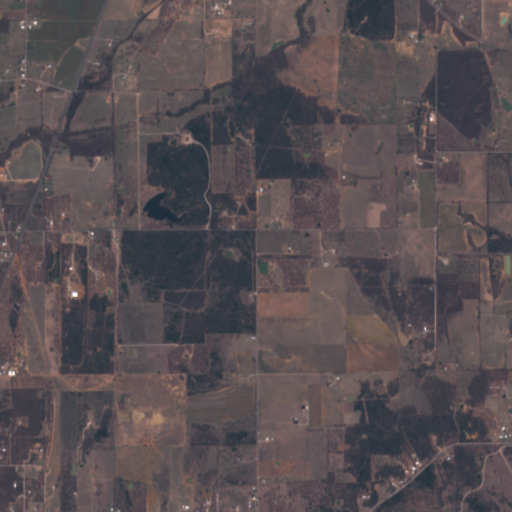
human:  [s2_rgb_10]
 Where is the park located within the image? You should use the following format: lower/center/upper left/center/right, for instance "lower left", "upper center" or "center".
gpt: The park is located in the upper right of the image.
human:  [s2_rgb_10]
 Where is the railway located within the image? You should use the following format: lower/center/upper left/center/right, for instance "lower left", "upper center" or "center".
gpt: The railway is located in the left of the image.
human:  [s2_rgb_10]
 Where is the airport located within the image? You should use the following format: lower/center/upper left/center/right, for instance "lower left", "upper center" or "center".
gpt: There is no airport in the image.